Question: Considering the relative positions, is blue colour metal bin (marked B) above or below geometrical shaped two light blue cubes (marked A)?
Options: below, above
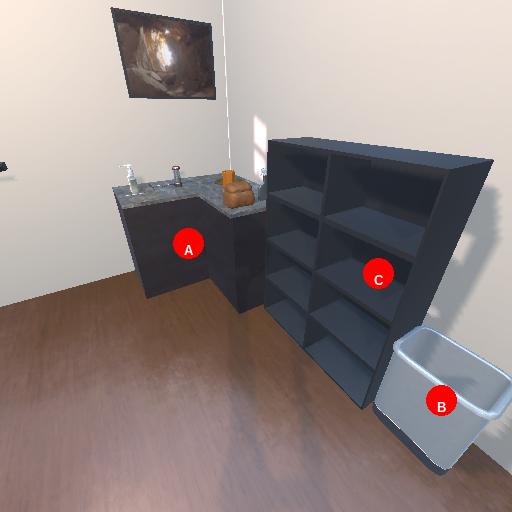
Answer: below